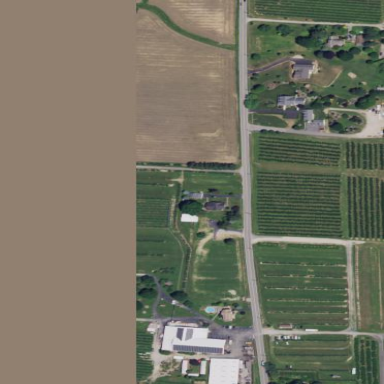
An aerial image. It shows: Orchard.